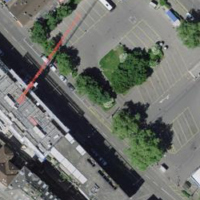
EUNIS habitat code: 54
Species observed at this site:
Mantis religiosa